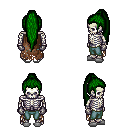
a pixel art fantasy rpg character, male body template, skeleton, brown tattered cape, teal pants, green extra-long topknot hairstyle, metal gloves, white slippers, four views (front, back, left, right), 2x2 character sprite sheet, small pixel art, hard edges, no anti-aliasing